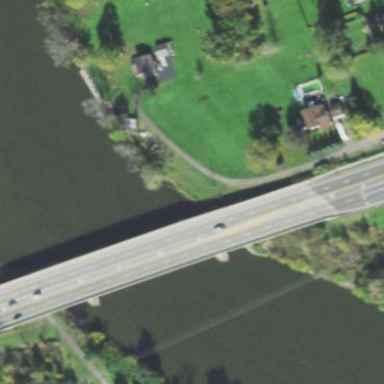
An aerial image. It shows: Bridge with beam structure.